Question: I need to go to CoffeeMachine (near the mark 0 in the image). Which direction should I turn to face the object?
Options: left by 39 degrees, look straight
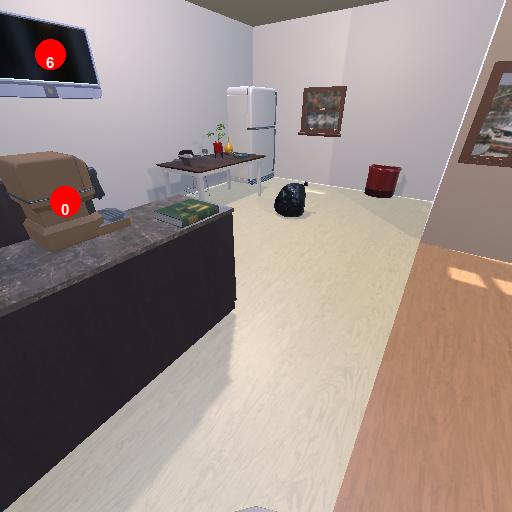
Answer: left by 39 degrees